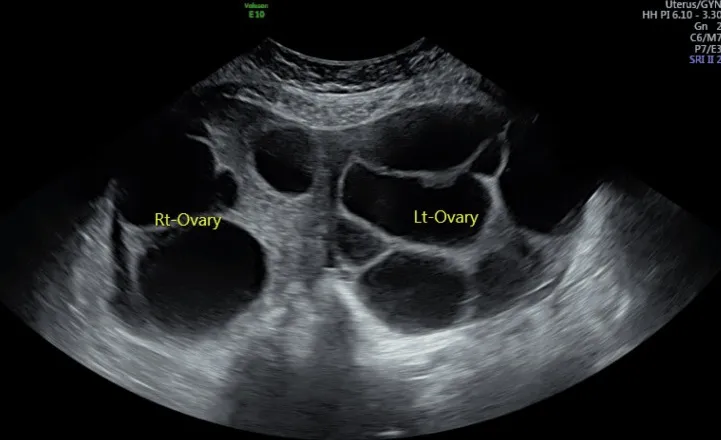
Ultrasound showing enlarged ovaries with cysts when she was admitted with ovarian hyperstimulation syndrome. Rt Ovary: Right ovary, Lt Ovary: Left Ovary.
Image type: radiology (ultrasound)